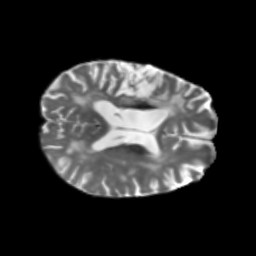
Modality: T2w
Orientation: axial
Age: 67
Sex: female
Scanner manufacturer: siemens
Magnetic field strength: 3 T
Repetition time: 5.25 s
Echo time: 0.08 s